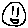
Label: smiley face